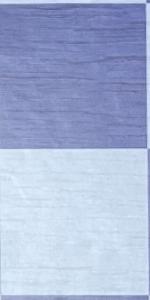
Label: Empty